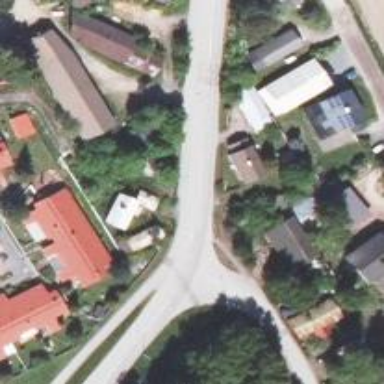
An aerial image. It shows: Marked crossing on the road.